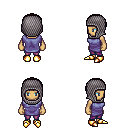
a pixel art fantasy rpg character, female body template, human, tanned skin, chain tabard jacket, magenta pants, brown plain hairstyle, chain hood, gold boots, four views (front, back, left, right), 2x2 character sprite sheet, small pixel art, hard edges, no anti-aliasing